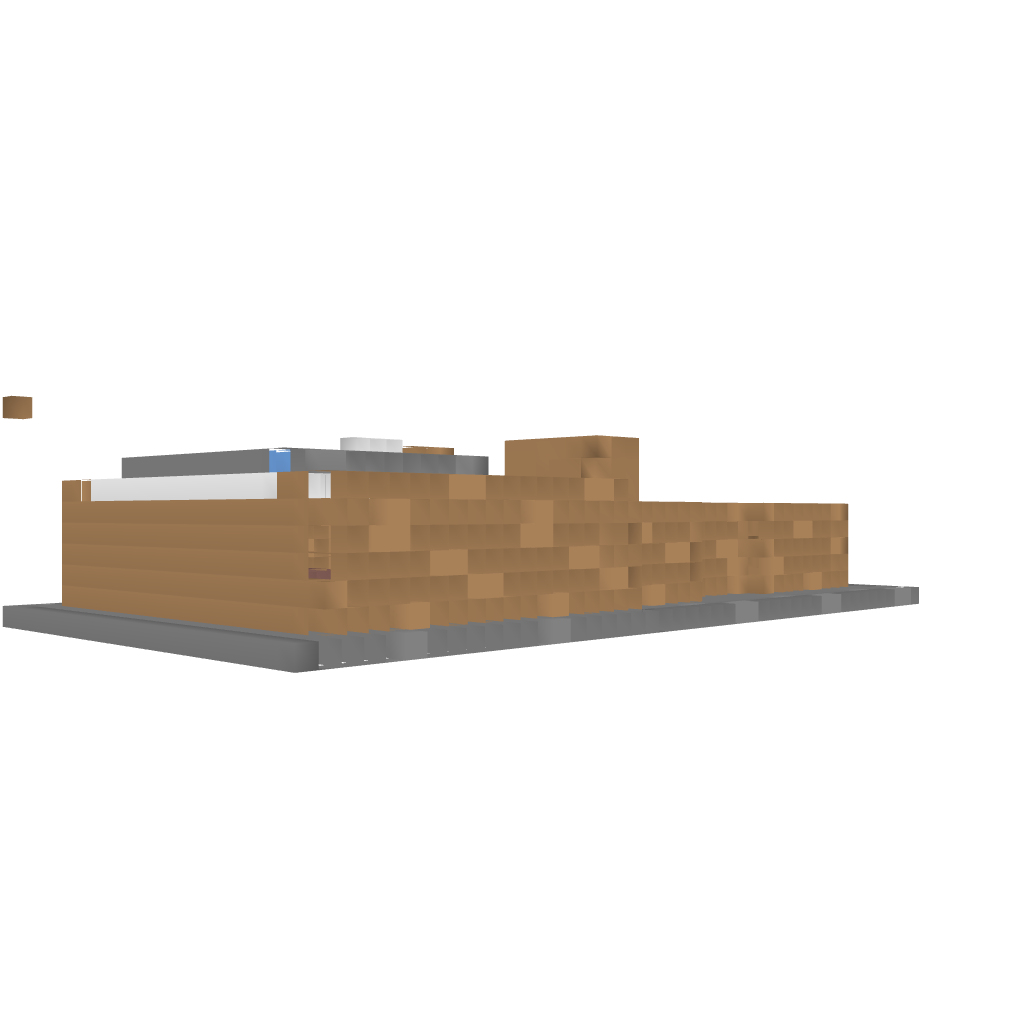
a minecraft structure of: Mini Mansion bad low quality